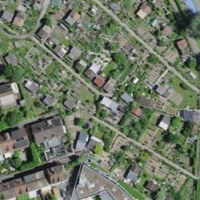
EUNIS habitat code: 53
Species observed at this site:
Corvus corone
Motacilla cinerea
Cyanistes caeruleus
Anas platyrhynchos
Chloris chloris
Fringilla coelebs
Passer domesticus
Chroicocephalus ridibundus
Phylloscopus collybita
Parus major
Hirundo rustica
Mergus merganser
Pica pica
Cinclus cinclus
Motacilla alba